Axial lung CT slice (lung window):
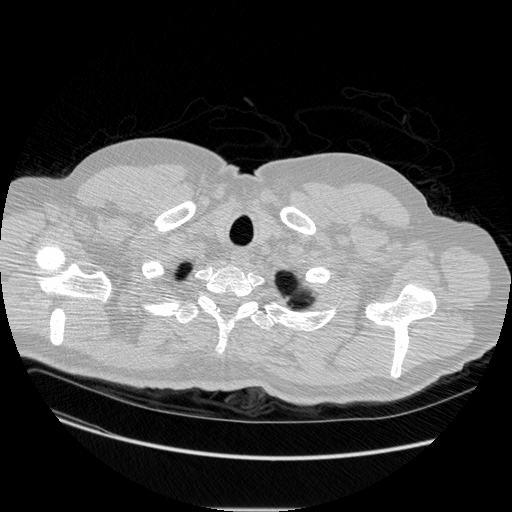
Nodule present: yes
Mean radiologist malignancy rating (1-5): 3